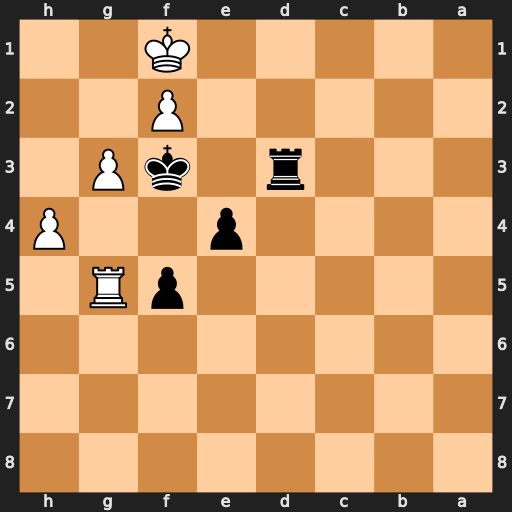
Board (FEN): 8/8/8/5pR1/4p2P/3r1kP1/5P2/5K2
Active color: b
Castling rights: -
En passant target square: -
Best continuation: Rd1#